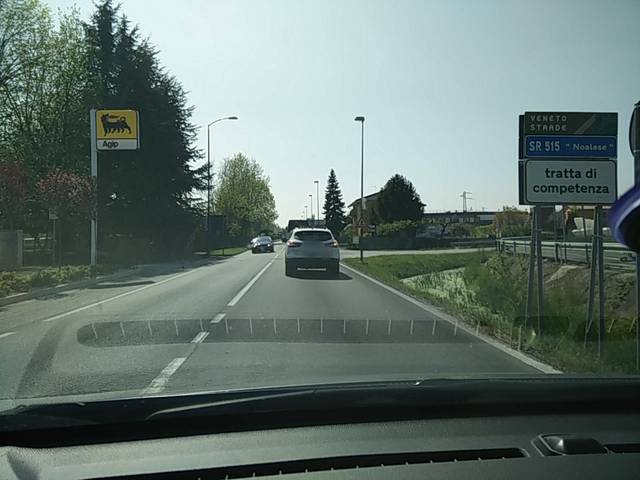
Region: Italy
Coordinates: 45.65, 12.186